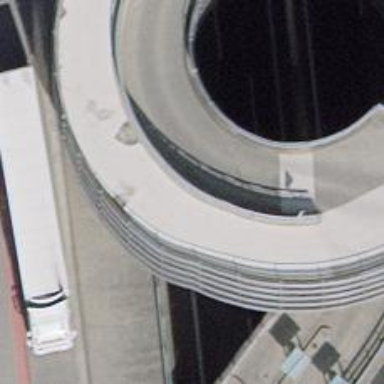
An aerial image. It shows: Service road passing through building tunnel.